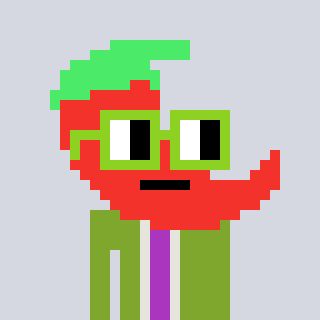
a pixel art character with square light green glasses, a chilli-shaped head and a slimegreen-colored body on a cool background